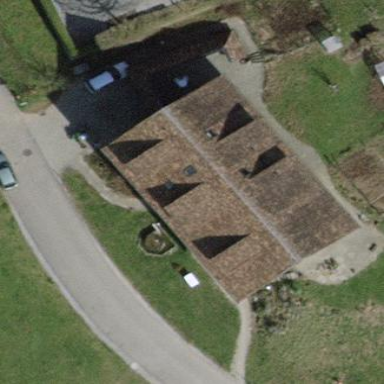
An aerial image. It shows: Detached building.